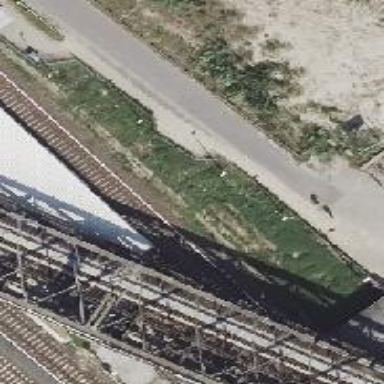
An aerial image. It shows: Railway signal.